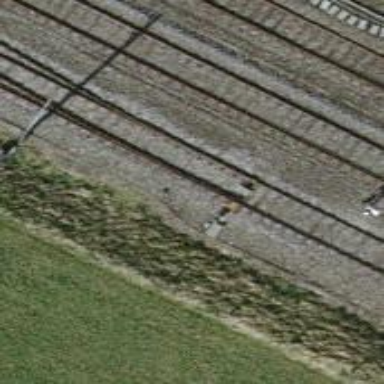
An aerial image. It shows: Railway switch.